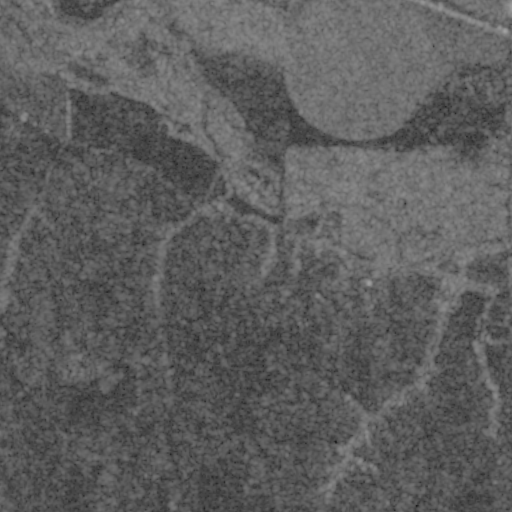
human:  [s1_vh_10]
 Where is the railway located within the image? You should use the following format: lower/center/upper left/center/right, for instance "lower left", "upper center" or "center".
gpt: The railway is located in the upper of the image.
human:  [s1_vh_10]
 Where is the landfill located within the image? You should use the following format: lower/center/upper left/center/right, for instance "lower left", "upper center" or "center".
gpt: There is no landfill in the image.

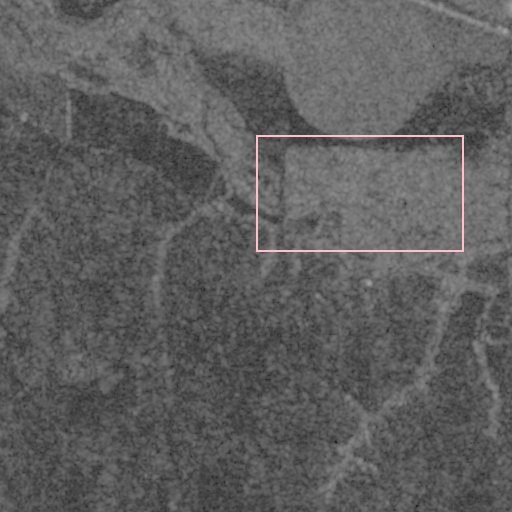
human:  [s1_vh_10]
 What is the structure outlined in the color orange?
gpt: There is no orange outline.
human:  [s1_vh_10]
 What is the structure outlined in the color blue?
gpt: There is no structure outlined in blue.